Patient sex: M
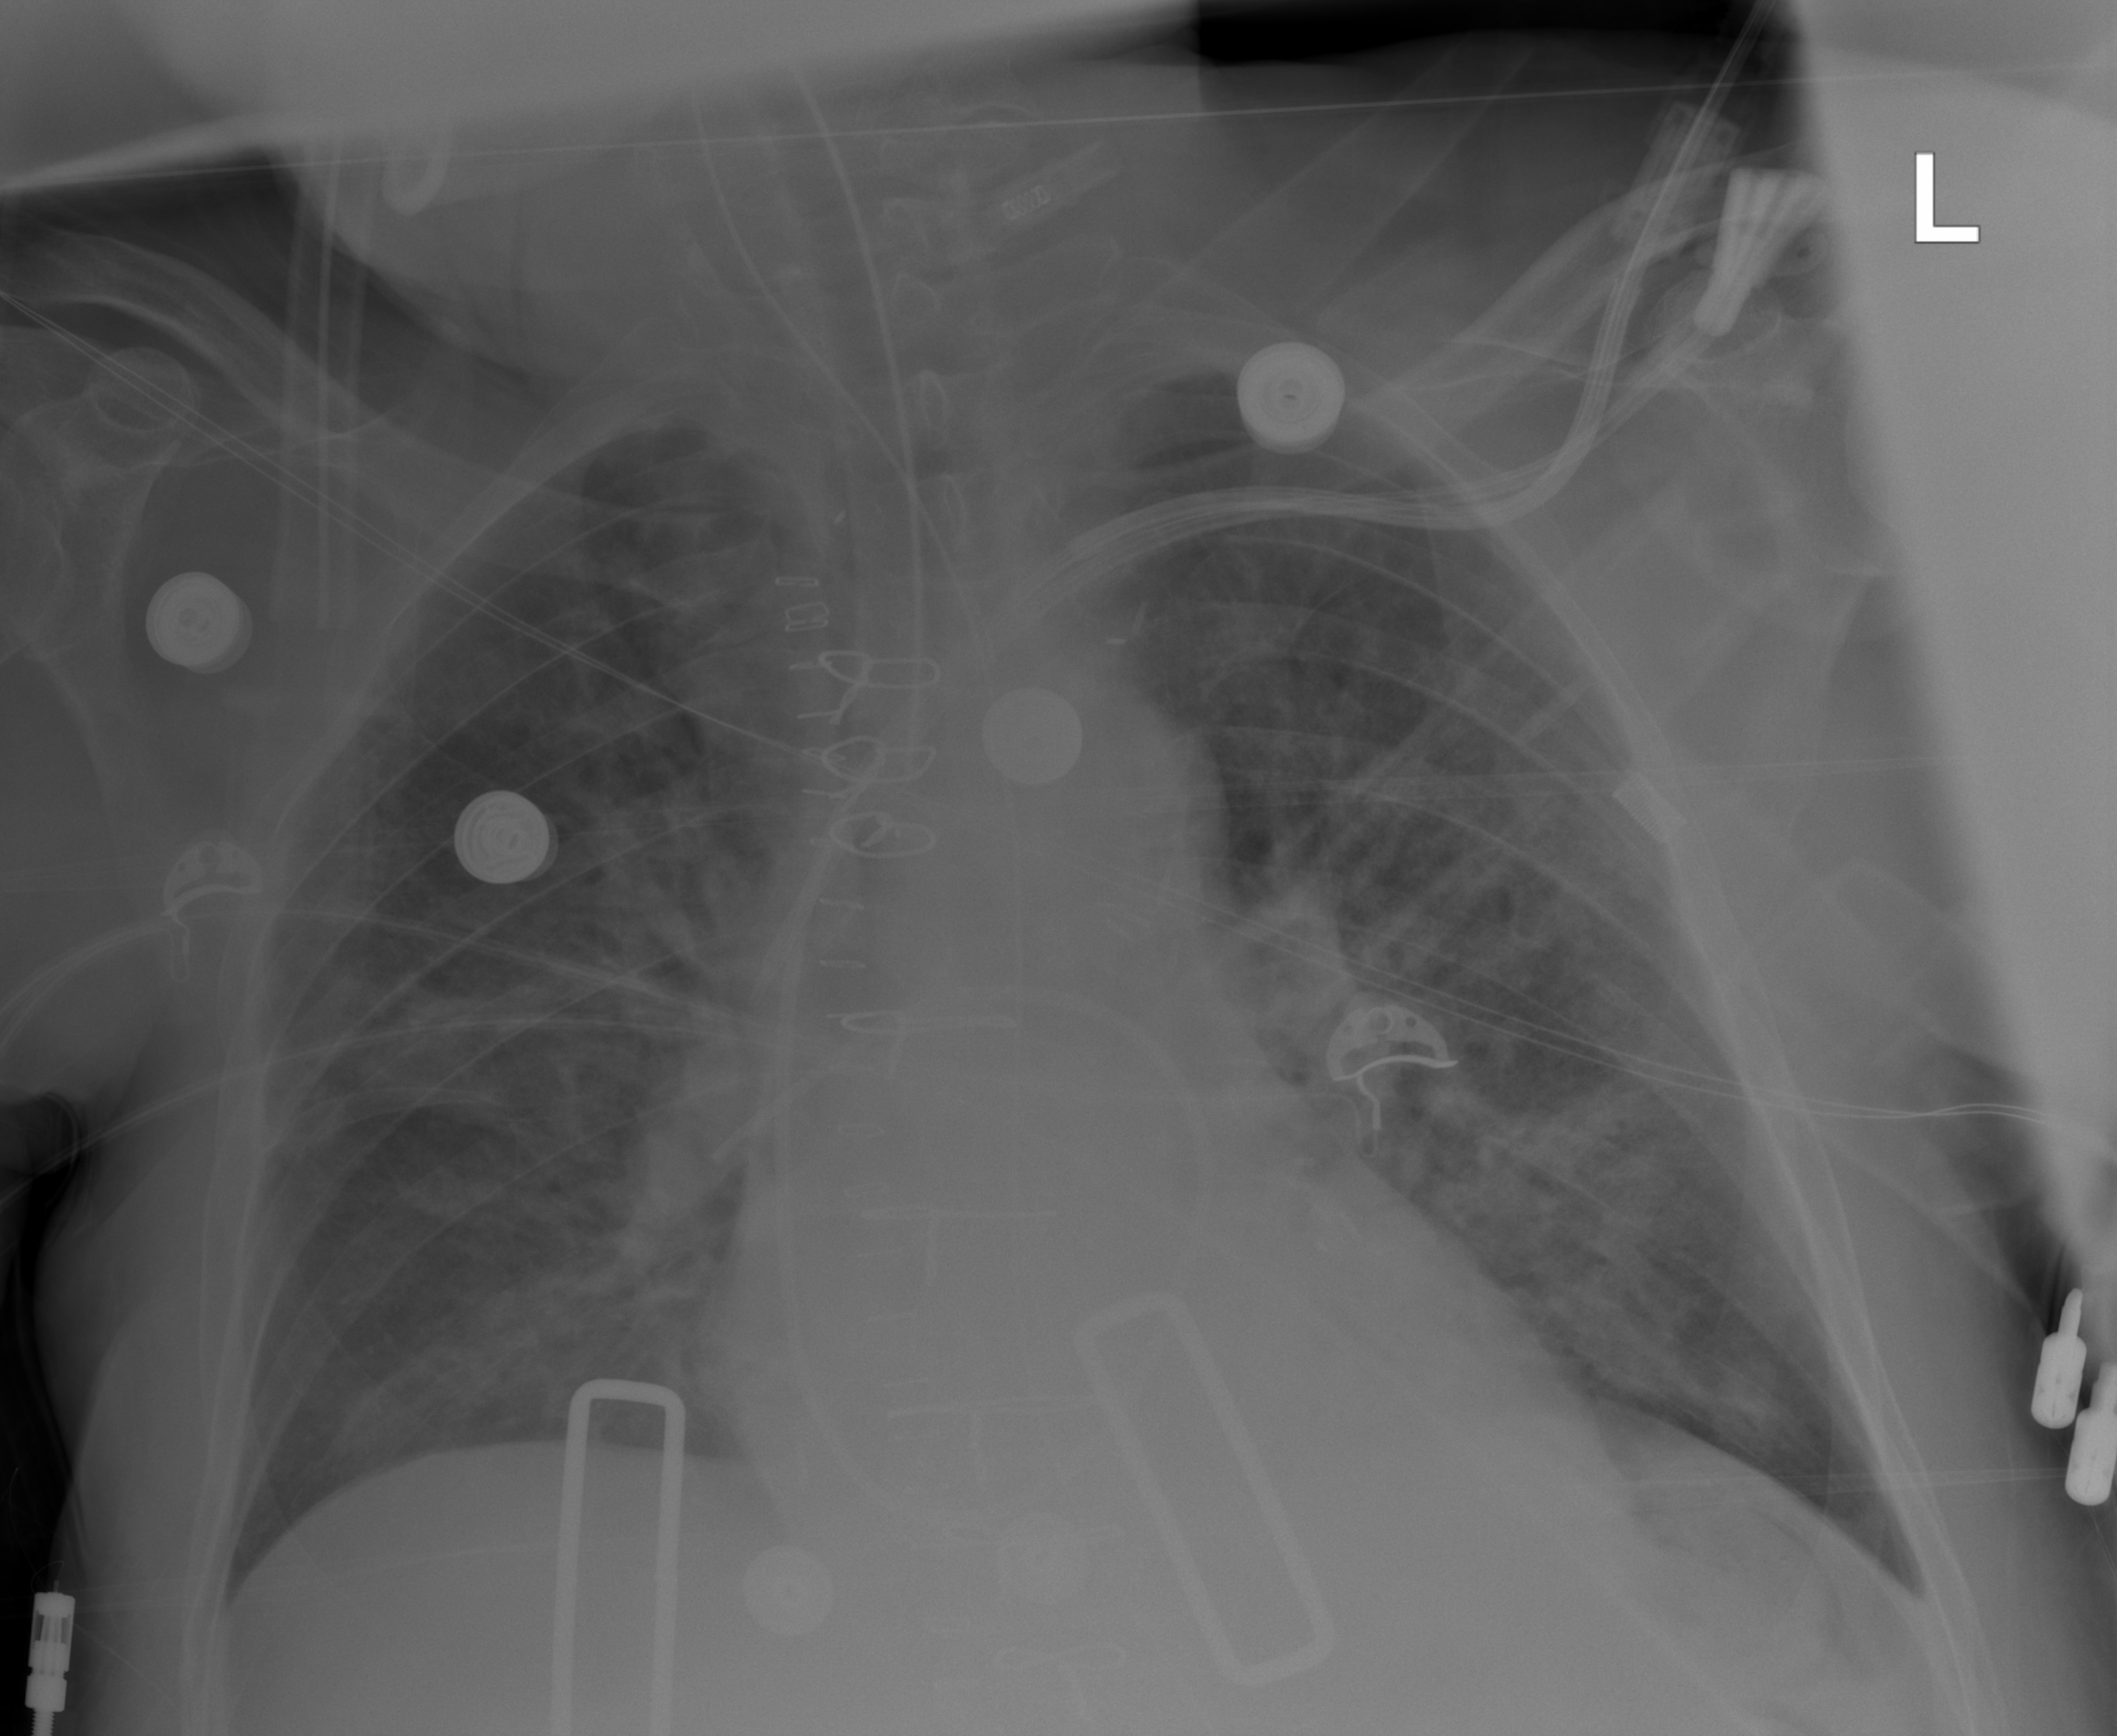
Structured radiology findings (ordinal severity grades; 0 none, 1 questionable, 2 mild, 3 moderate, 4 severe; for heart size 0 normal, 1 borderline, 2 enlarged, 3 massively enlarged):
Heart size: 1
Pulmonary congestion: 2
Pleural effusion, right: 0
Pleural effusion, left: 0
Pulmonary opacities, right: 2
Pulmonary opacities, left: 2
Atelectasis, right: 0
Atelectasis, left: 2